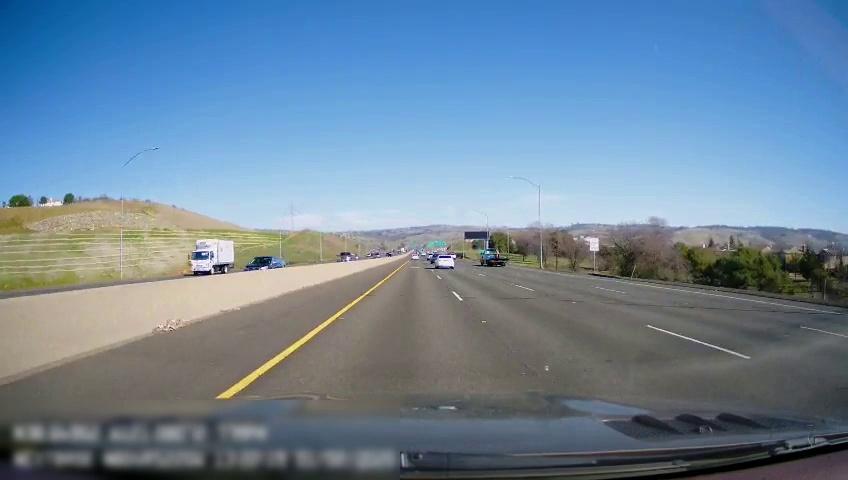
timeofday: Day
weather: Sunny
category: Drivable Space
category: Drivable Space
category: Vehicles | Other LV
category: Vehicles | Car
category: Vehicles | Truck
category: Vehicles | Car
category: Vehicles | Other LV
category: Lanes | Current Lane
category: Lanes | Current Lane
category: Lanes | Alternate Lane
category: Lanes | Alternate Lane
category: Lanes | Alternate Lane